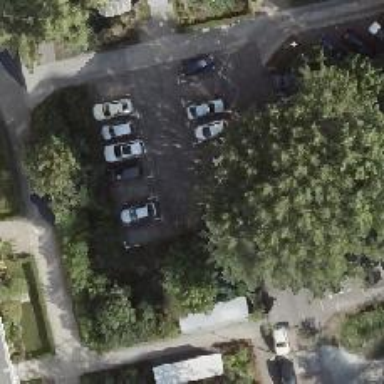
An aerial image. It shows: Parking aisle designated as service road.